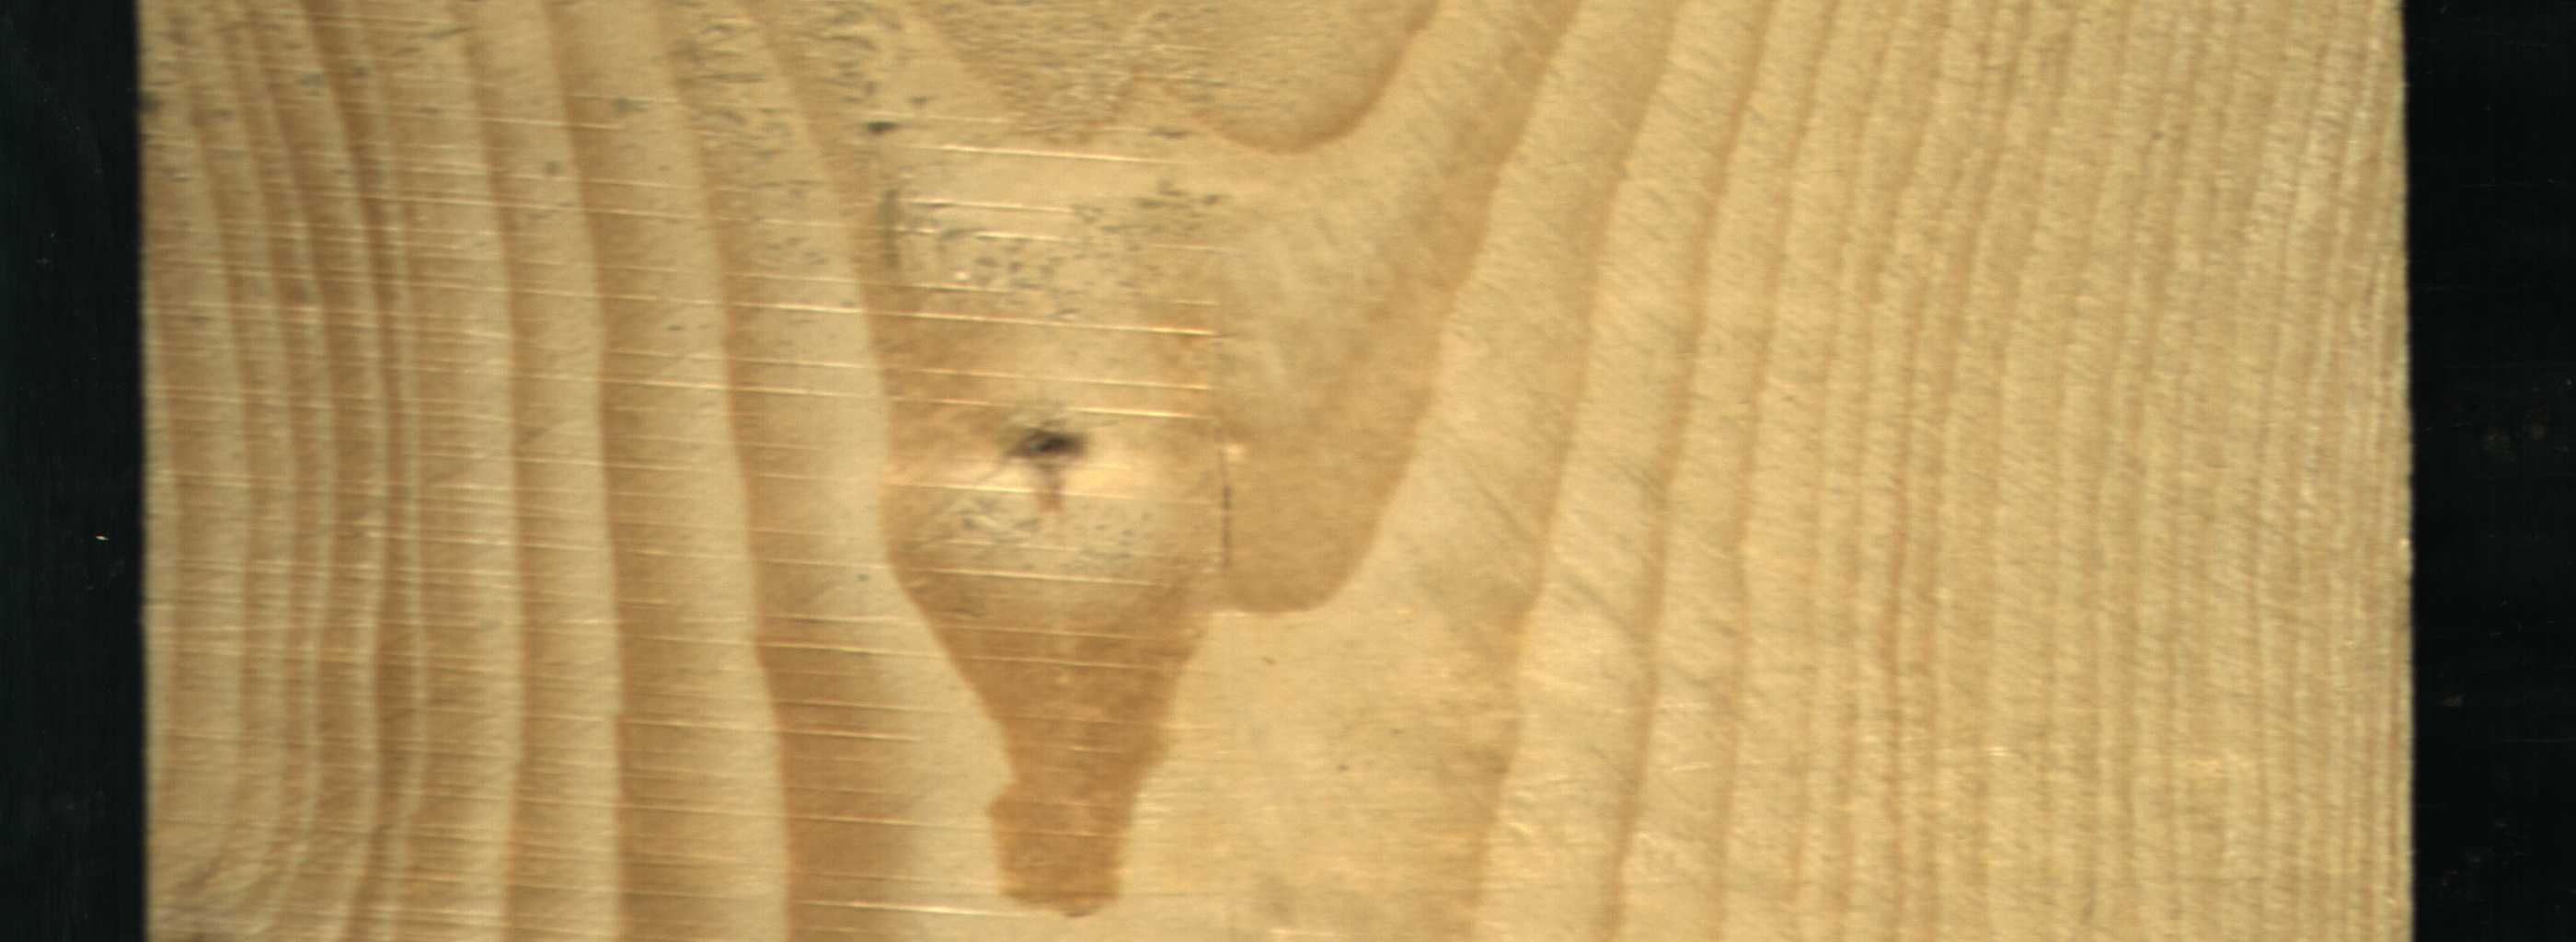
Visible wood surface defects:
Live_Knot